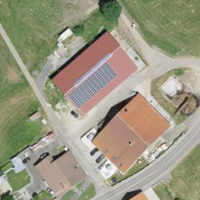
EUNIS habitat code: 55
Species observed at this site:
Noccaea caerulescens